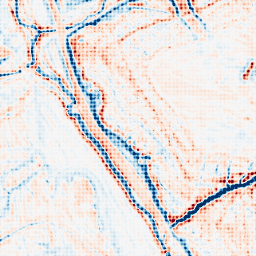
Category: edge_preserving
Decomposition family: bilateral
Decomposition parameters: d: 15
sigma_color: 100
sigma_space: 50
Upsampling method: sinc_blackman
Upsampling parameters: scale: 8
kernel_size: 8
Upsampling scale: 8